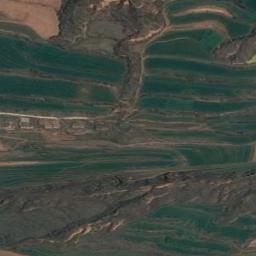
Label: terrace